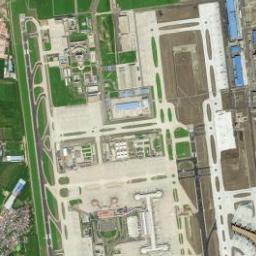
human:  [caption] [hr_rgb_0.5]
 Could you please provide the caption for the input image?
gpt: A complex airport with many runways and buildings built on a huge lawn .

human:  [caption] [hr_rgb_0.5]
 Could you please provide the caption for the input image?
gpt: There is an airport in the middle of grass next to some buildings .

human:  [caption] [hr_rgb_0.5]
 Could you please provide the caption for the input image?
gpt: An airport with some parallel runways, Buildings and open areas on the lawn .

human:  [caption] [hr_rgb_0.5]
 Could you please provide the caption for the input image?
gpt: This airport has only one runway, And its color is white .

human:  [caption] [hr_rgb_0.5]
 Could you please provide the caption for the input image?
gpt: The airport is surrounded by grass .